Question: I searched before posting but couldn't find anything close to my issue.
What I need to figure out is how to come with the optimal width and height of picture boxes (with a 4:3 ratio), given the required number of boxes to be displayed, and the available space.
Now, it's not as simple as a just dividing the available space by the number of required boxes, because the available space is not a uniform shape, but rather two rectangles of which size may vary (see this picture, it's the space).
If fact, I have tried starting from there with the following code :
'''
Private Sub LayoutSnapshots()
Dim lTotalSpace As Single, lSnapsize As Single, sXSize As Single, sYSize As Single
Dim I As Integer, J As Integer, X As Integer = 0, Y As Integer = 0, oPic As PictureBox
' bSnaps is the number of picture boxes to be displayed
If stSetting.bSnaps = 0 Then Exit Sub
' oSnaps is a List(Of PictureBoxe) to groupp the actual picture boxes
If oSnaps.Count > 0 Then
For Each oCtrl As PictureBox In oSnaps
Me.Controls.Remove(oCtrl)
Next
End If
oSnaps.Clear()
' Calculating the a+b space shown on the picture
lTotalSpace = ((Me.ClientSize.Height - MenuStrip1.Height) * Me.ClientSize.Width) - ((picPreview.Width + iMargin) * (picPreview.Height + iMargin))
If lTotalSpace < 1 Then
MsgBox("Window is too small. Please adjust one of these settings : Window size, Snapshots count, Live free view size.", MsgBoxStyle.ApplicationModal Or MsgBoxStyle.Exclamation Or MsgBoxStyle.OkOnly)
Exit Sub
End If
'calculating a single picture's size by dividing total space by the number of snaps
lSnapsize = Math.Truncate(lTotalSpace / stSetting.bSnaps)
'Calculating Height and Width, with 4:3 ratio
sXSize = Math.Truncate(Math.Sqrt((4 * lSnapsize) / 3))
sYSize = Math.Truncate(Math.Sqrt((3 * lSnapsize) / 4))
For I = 1 To stSetting.bSnaps
If oPic IsNot Nothing Then oPic = Nothing
oPic = New PictureBox
oPic.BackColor = Color.White
oPic.BorderStyle = BorderStyle.FixedSingle
oPic.Size = New Size(sXSize - 1, sYSize - 1)
oPic.Location = New Point(X * sXSize, (Y * sYSize) + MenuStrip1.Height)
oSnaps.Add(oPic)
' Layed them successively on screen, need to optimize this
If ((X + 2) * sXSize) > (Me.ClientSize.Width) Then
X = 0
Y += 1
Else
X += 1
End If
Next
For Each oCtrl As PictureBox In oSnaps
Me.Controls.Add(oCtrl)
Next
End Sub
'''
But obviously with all the possibilities of windows resizing, I couldn't think of any practical way to optimize it.

I am pretty sure this has to do with "operation research", as I recall we did optimization problems like this back then when I was a student, but I'm not sure how to actually model this or even if it is solvable by linear programming.
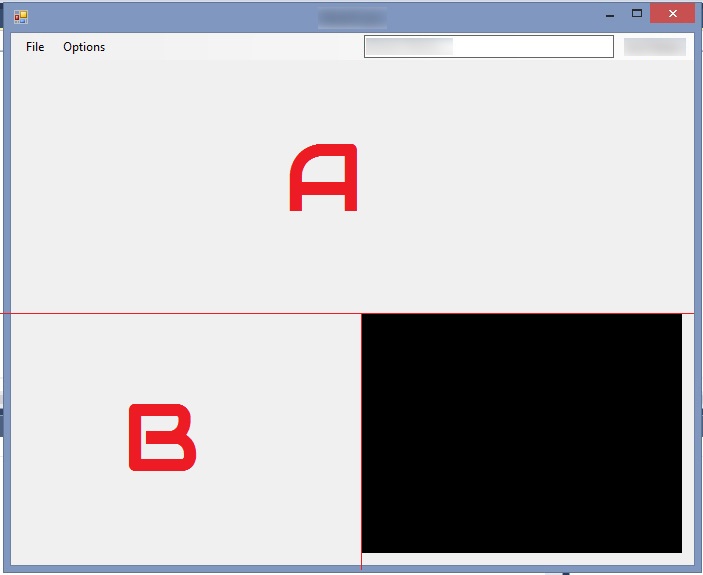
Answer: I have figured this out. The solution is kind of a "brute force" technique, it doesn't always return the optimum BUT the error is merely a few pixels. I used the code below, it works but it might need further optimization in terms of spacing. I couldn't comment on everything since I have a time pressure right now, but still wanted to share the answer, so just take some time to analyze it :
'''
Private Sub LayoutSnapshots()
Dim sA As Single, sB As Single, sTotal As Single, sSnap As Single, sWidth As Single, sHeight As Single
Dim iCount As Integer = stSetting.bSnaps, iFit As Integer, iX As Integer, iY As Integer, iYg As Integer, I As Integer
Dim rA As Rectangle, rB As Rectangle, oPic As PictureBox, lpLoc As New List(Of Point), pLoc As New Point
Static bWarn As Boolean
Dim gPic As Graphics
' bSnaps is the number of picture boxes to be displayed
If stSetting.bSnaps = 0 Then Exit Sub
' If controls already on form, remove them and start form scratch
If oSnaps.Count > 0 Then
For Each oCtrl As PictureBox In oSnaps
Me.Controls.Remove(oCtrl)
Next
End If
' oSnaps is a List(Of PictureBox) grooping the picture boxes. Clear it for now
oSnaps.Clear()
'sA, sB are the sizes of spaces A and B respectively
sA = (Me.ClientSize.Width * (Me.ClientSize.Height - (MenuStrip1.Height + picPreview.Height + iMargin)))
sB = ((Me.ClientSize.Width - (picPreview.Width + iMargin)) * (picPreview.Height + iMargin))
' Total free space
sTotal = sA + sB
' This condition is important. It ensures there is at least one solution
' before entering the loops bellow. Otherwise we might get stuck in an infinite loop
If (sTotal < (stSetting.bSnaps * stSetting.bSnaps)) Then
' bWarn is a static boolean. Since this Sub is called from Form_Resize event, we
' want to warn the user only once when there is no space.
' Otherwise it becomes annoying.
If bWarn Then MsgBox("Window is too small. Please adjust one of these settings : Window size, Snapshots count, Live free view size.", MsgBoxStyle.ApplicationModal Or MsgBoxStyle.Exclamation Or MsgBoxStyle.OkOnly)
bWarn = False
Exit Sub
End If
bWarn = True
Me.UseWaitCursor = True
Do
'rA, rB are the bounding rectangles of spaces A and B respectively
rA = New Rectangle(0, MenuStrip1.Height, Me.ClientSize.Width, Me.ClientSize.Height - (MenuStrip1.Height + picPreview.Height + iMargin))
rB = New Rectangle(0, picPreview.Top, Me.ClientSize.Width - (picPreview.Width + iMargin), picPreview.Height + iMargin)
' A single box's size
sSnap = Math.Truncate(sTotal / iCount)
' Width and Height with 4:3 aspect ratio.
sWidth = Math.Truncate(Math.Sqrt((4 * sSnap) / 3))
sHeight = Math.Truncate(Math.Sqrt((3 * sSnap) / 4))
' iFit keeps track of how many boxes we could fit in total
iFit = 0
iYg = 0
lpLoc.Clear()
' It would be a bit too long to explain the next block of code and I have a deadline to meet
' I'll comenting on that later
iX = 0
iY = 0
Do While (rA.Height >= ((sHeight * (iY + 1)) + 1))
If (((iX + 1) * sWidth) + 1) <= rA.Width Then
iFit += 1
lpLoc.Add(New Point(rA.X + ((iX * sWidth) + 1), rA.Y + ((iYg * sHeight) + 1)))
iX += 1
Else
iX = 0
iY += 1
iYg += 1
End If
Loop
'Add unused space from A to B.
rB.Height = rB.Height + (rA.Height - ((iYg * sHeight) + 1))
iX = 0
iY = 0
Do While (rB.Height >= ((sHeight * (iY + 1)) + 1))
If (((iX + 1) * sWidth) + 1) <= rB.Width Then
iFit += 1
lpLoc.Add(New Point(rB.X + ((iX * sWidth) + 1), rA.Y + ((iYg * sHeight) + 1)))
iX += 1
Else
iX = 0
iY += 1
iYg += 1
End If
Loop
Application.DoEvents()
iCount += 1
Loop While iFit < stSetting.bSnaps
' Add controls to form. Lay them one next to each other.
iX = 0
iY = 0
For I = 1 To stSetting.bSnaps
If oPic IsNot Nothing Then oPic = Nothing
oPic = New PictureBox
oPic.BackColor = Color.Cyan
oPic.BorderStyle = BorderStyle.FixedSingle
oPic.Size = New Size(sWidth - 1, sHeight - 1)
oPic.Location = lpLoc(I - 1)
' Just for debugging, displays index of each box inside it.
oPic.Image = New Bitmap(oPic.Width, oPic.Height)
gPic = Graphics.FromImage(oPic.Image)
gPic.DrawString(I, New Font("Arial", 10, FontStyle.Regular), Brushes.Red, New Point(0, 0))
oSnaps.Add(oPic)
Me.Controls.Add(oSnaps.Last)
Next
'Catch Ex As Exception
'Finally
Me.UseWaitCursor = False
'End Try
End Sub
'''
P.S : Anyone please feel free to add more explanation to the code if you want.